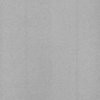
Label: dusty